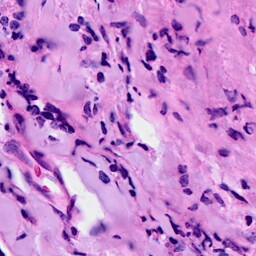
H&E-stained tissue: Breast